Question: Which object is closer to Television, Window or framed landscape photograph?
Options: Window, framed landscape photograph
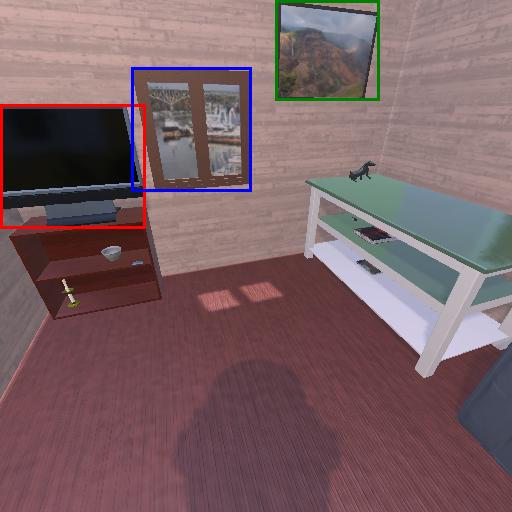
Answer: Window